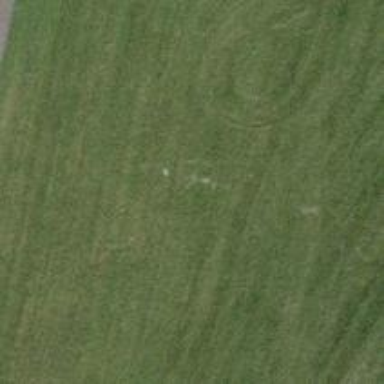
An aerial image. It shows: Grass runway at the airport.